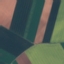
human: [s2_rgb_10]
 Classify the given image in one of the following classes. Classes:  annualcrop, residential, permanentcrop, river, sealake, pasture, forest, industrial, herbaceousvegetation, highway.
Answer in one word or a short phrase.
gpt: AnnualCrop